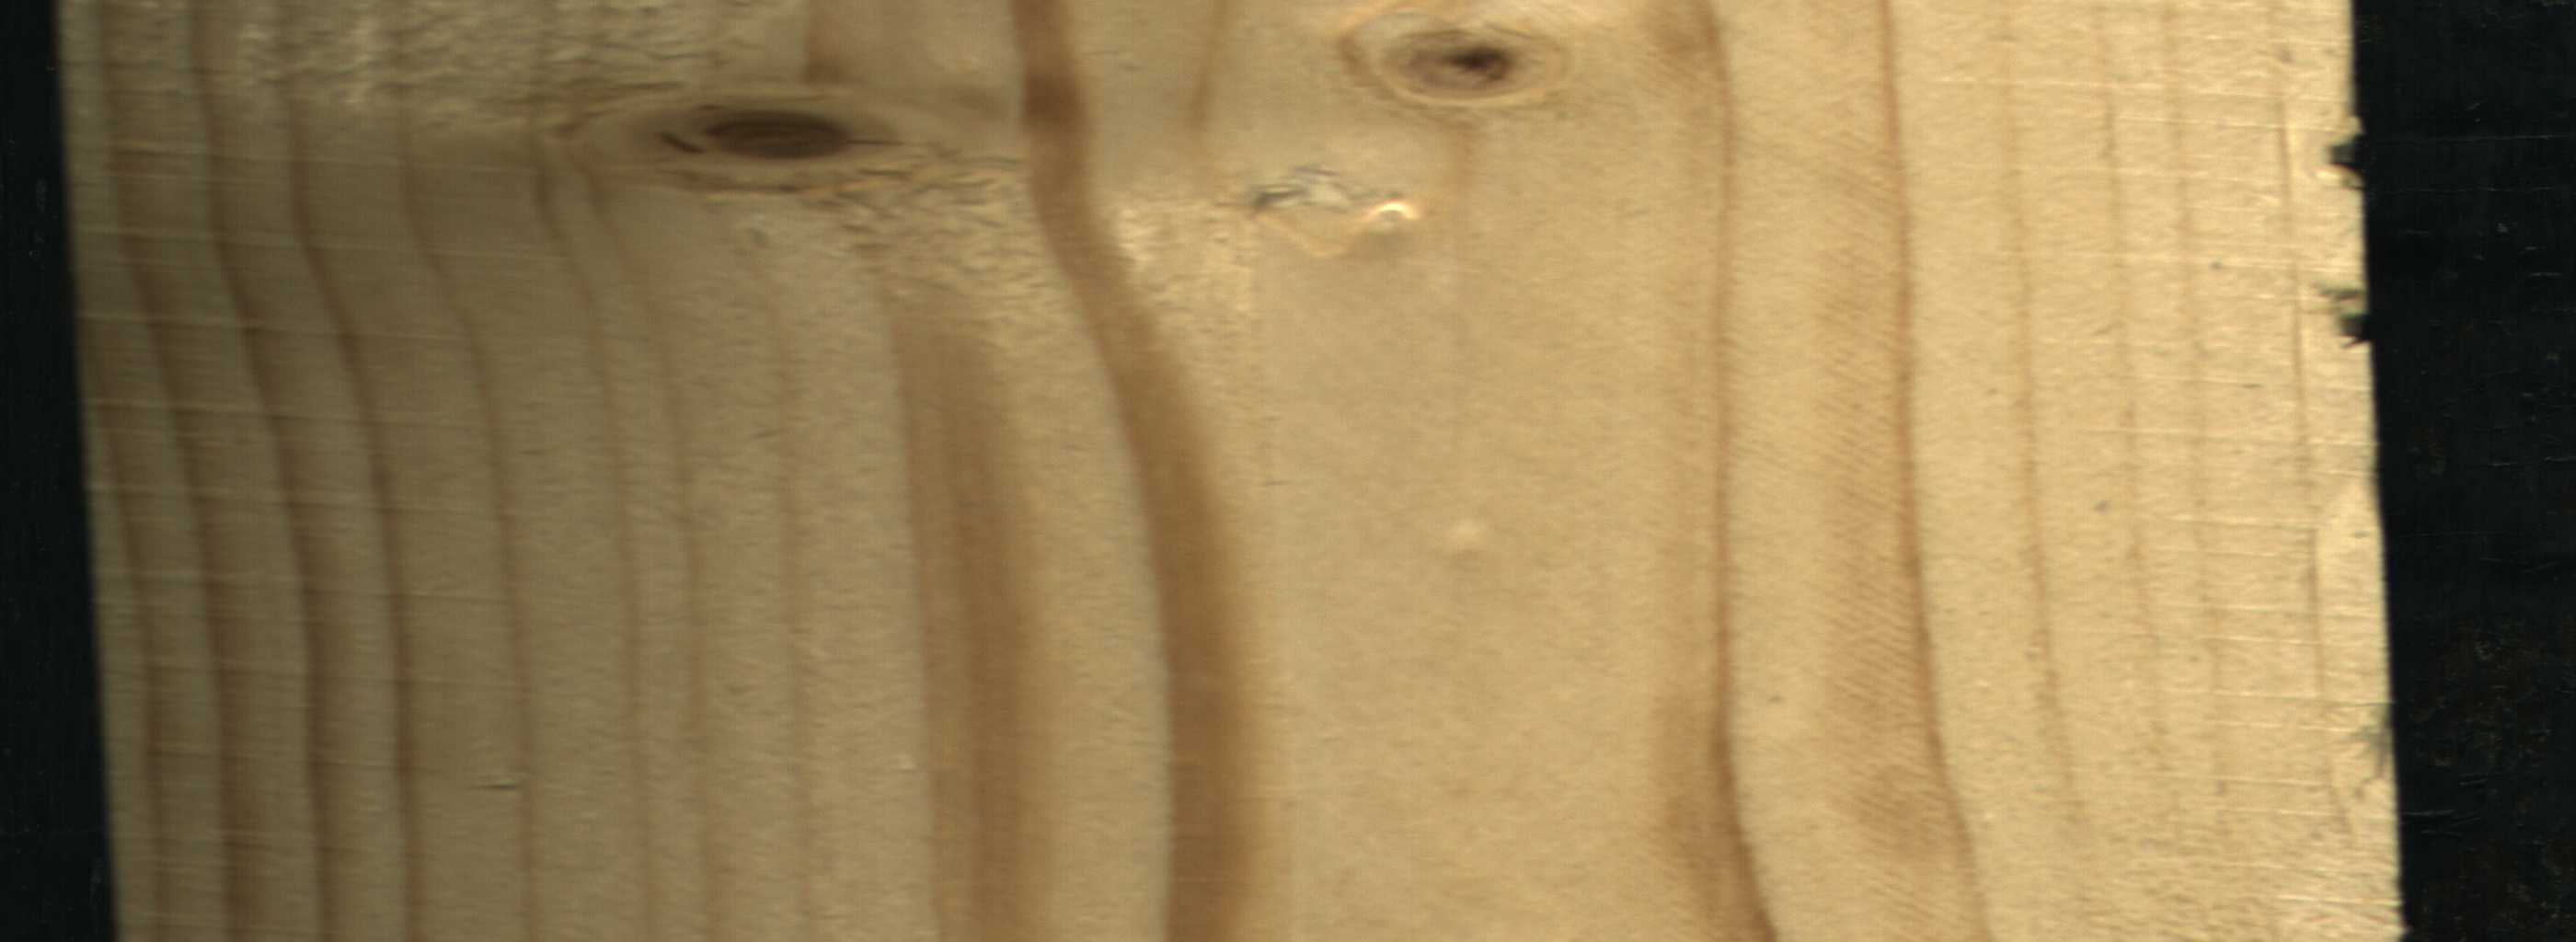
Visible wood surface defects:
Knot_missing
Knot_missing
Live_Knot
Live_Knot